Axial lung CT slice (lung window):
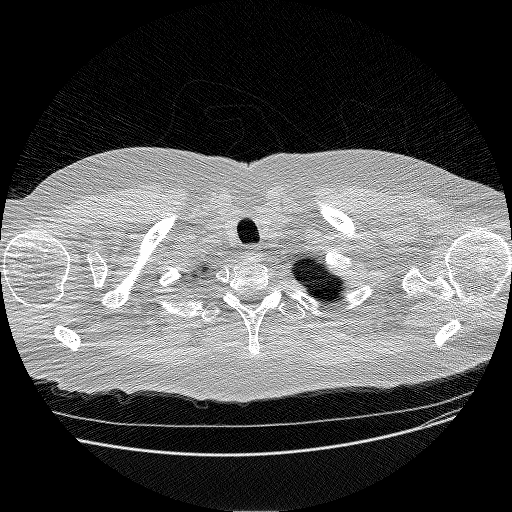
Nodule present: no